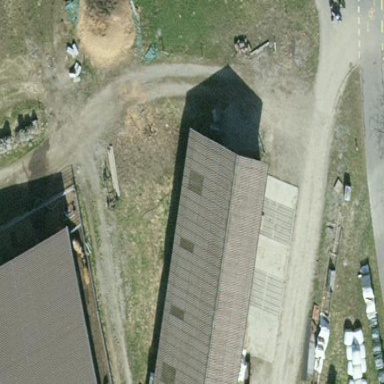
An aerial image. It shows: Farm auxiliary building.